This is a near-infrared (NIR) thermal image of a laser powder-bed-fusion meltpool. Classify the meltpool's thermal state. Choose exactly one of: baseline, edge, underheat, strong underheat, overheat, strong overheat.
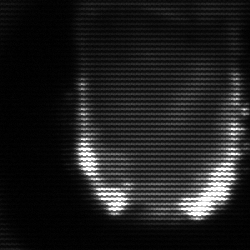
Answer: baseline